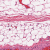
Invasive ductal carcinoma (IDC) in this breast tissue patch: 0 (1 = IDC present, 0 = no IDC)